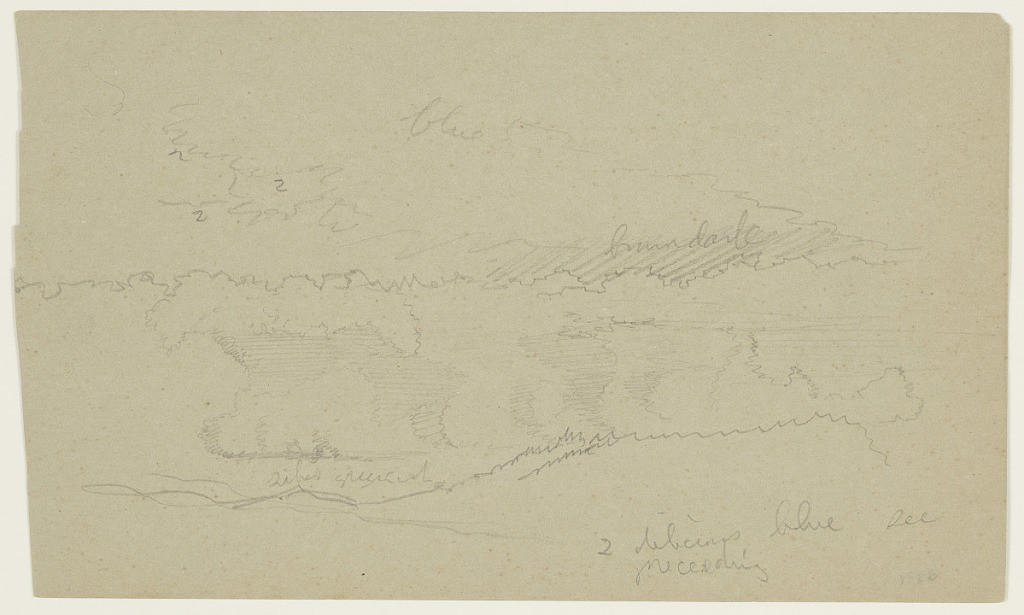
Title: Clouds above Hills
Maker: Frederic Edwin Church, American, 1826–1900
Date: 1865–75
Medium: Graphite on gray wove paper; verso: graphite
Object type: Drawing
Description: Landscape and atmosphere sketch showing a view of billowing clouds over a range of hills. In the middle distance, a hill with a long flat top and seemingly covered in evergreen trees is visible at right and extends towards other mountains in the background at left. Above it, along bank of billowing and partially shaded clouds extends across the sky while another long cloud is shown above it.

Verso: Atmosphere sketch showing a small portion of a rainbow at center, and loosely rendered parts of clouds along the right margin.